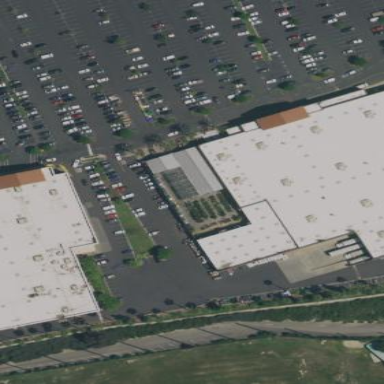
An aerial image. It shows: Garden center shop.